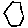
Label: hexagon